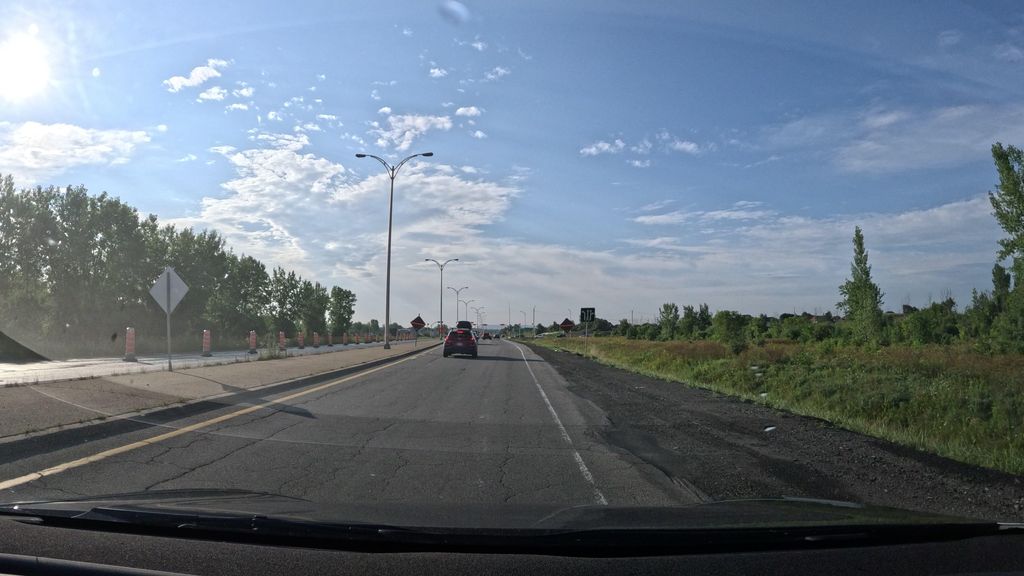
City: montreal